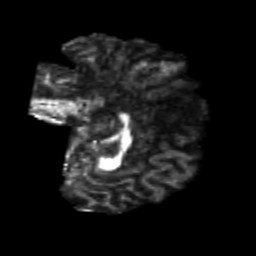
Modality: FA
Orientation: sagittal
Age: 20
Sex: male
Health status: healthy
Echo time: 0.074 s